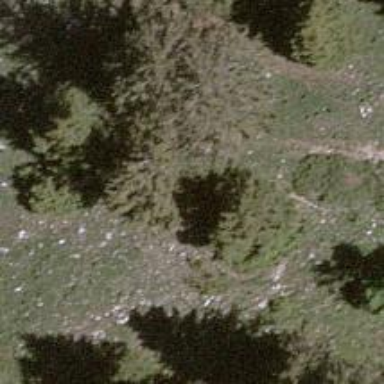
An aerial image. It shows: Beautiful tree in nature.